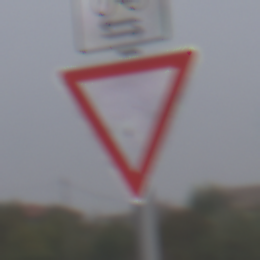
Verkehrszeichen: VorfahrtGewaehren
Zusatzzeichen oben: RichtungsangabeDurchPfeile9
Umgebung: Outdoor, Suburban
Tageszeit: Midday
Wetter: Overcast
Licht: Natural
Jahreszeit: NotSpecified
Kontrast: LowContrast